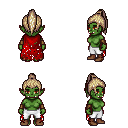
a pixel art fantasy rpg character, female body template, orc, green skin, red tattered cape, white pants, white blonde long topknot hairstyle, cloth bracers, brown shoes, four views (front, back, left, right), 2x2 character sprite sheet, small pixel art, hard edges, no anti-aliasing